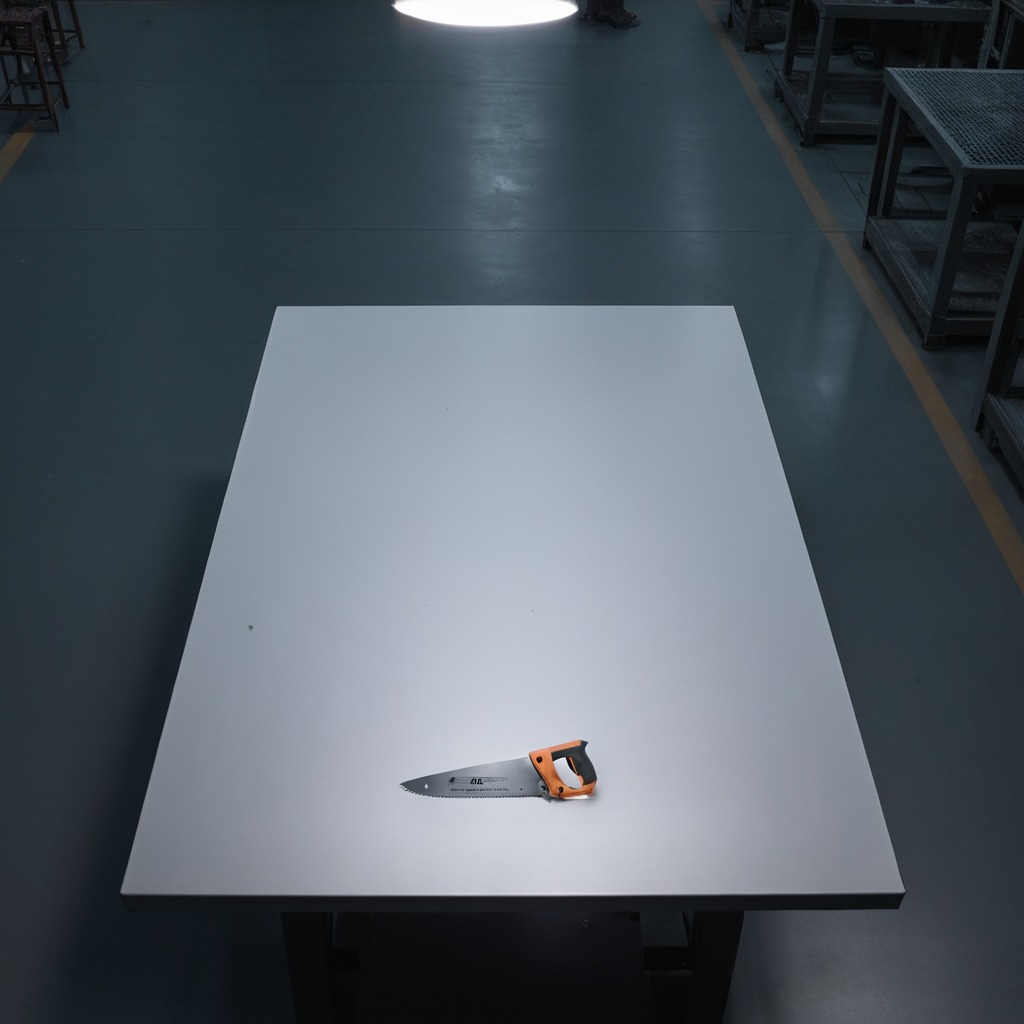
A handheld metal saw is lying on the tabletop in the evening.